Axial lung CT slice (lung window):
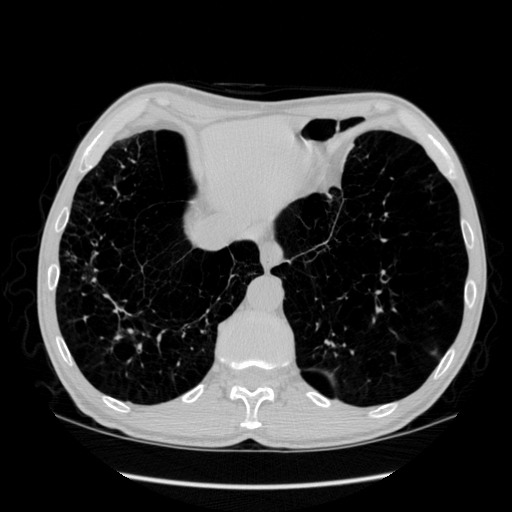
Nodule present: no